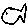
Label: fish